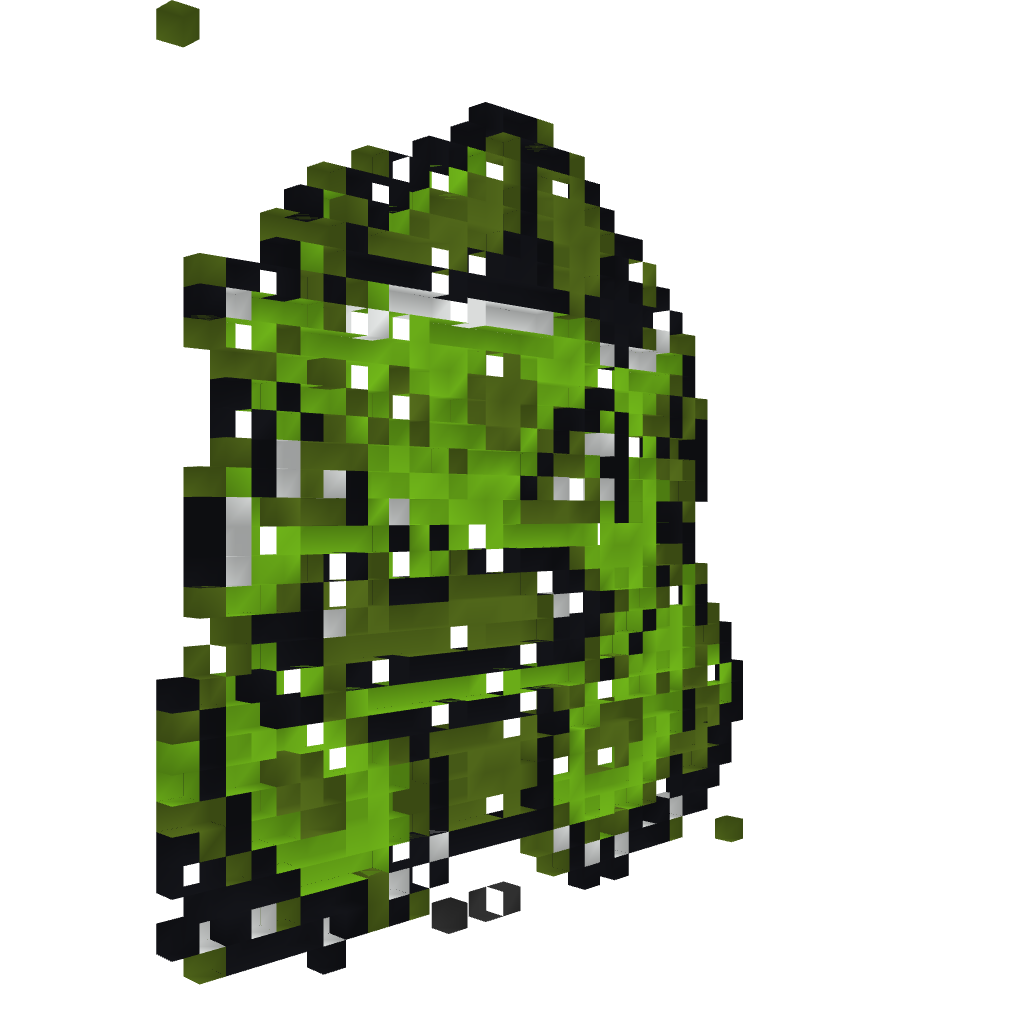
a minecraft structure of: Bulbasaur from yellow